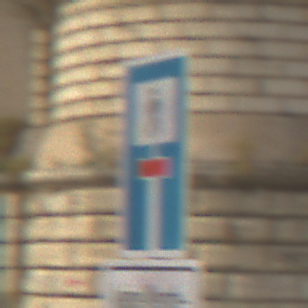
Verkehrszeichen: SackgasseFussgaengerDurchlaessig
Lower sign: HinweisGeaenderteVorfahrtVerkehrsfuehrungVerkehrsregelung3
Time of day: MorningAfternoon
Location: Outdoor (Suburban)
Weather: PartlyCloudy
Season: NotSpecified
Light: Natural